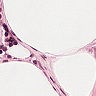
Metastatic tissue present: no